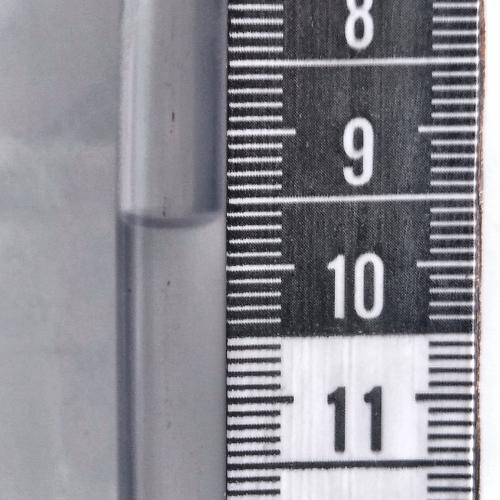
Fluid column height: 9.7 cm